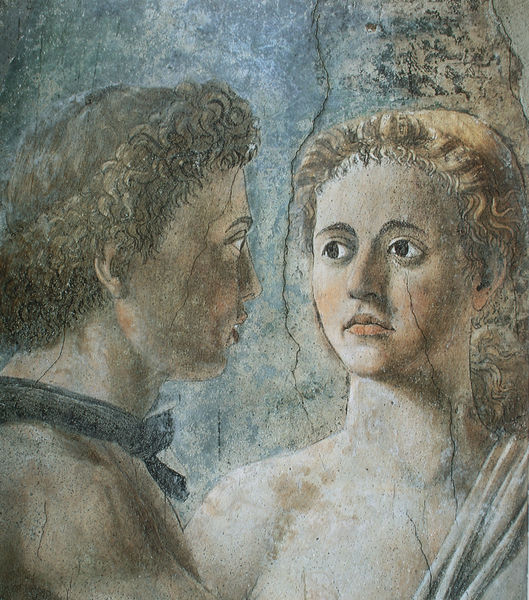
Titel: Kreuzeslegende (Detail)
Künstler: Piero della Francesca
Standort: Arezzo
Institution: San Francesco
Schlagwörter: akt, blau, dunkel, haut, kopf, körper, mann, nackt, schatten, weiß, akte, gelb, grün, menschen, mädchen, ocker, ausschnitt, braun, brust, frau, frisur, grau, haar, hell, hintergrund, kreide, köpfe, licht, marmor, mund, nase, ohr, profil, reden, schwarz, stirn, blick, rot, schal, tuch, beige, gespräch, malerei, alt, blond, gesichter, jung, wand, augen, band, falten, gesicht, inkarnat, knoten, mensch, stein, hals, auge, figur, gewand, haare, mantel, stoff, gewänder, paar, augenbrauen, frontal, kinn, lippen, locke, locken, renaissance, rosa, schulter, traurig, ton, sprung, relief, wangen, liebe, italien, backen, risse, farbe, figuren, matt, angst, detail, trennung, brauen, büste, halstuch, wandgemälde, wandmalerei, halbakt, wange, umriss, adam, eva, schulterfrei, offen, antike, pilatus, staunen, braue, römer, liebespaar, jüngling, putz, verkürzung, toga, schmollmund, liebende, begegnung, tuchs, vorderansicht, fresko, geöffnet, ansehen, tunika, onduliert, fresco, gewellt, römisch, riss, freske, dialog, secco, beziehung, della francesca, drrehng, enttäuscht, francesca, maleierei, ängstlich, verknotet, schmolmund, karnat, blikkontakt